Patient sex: M
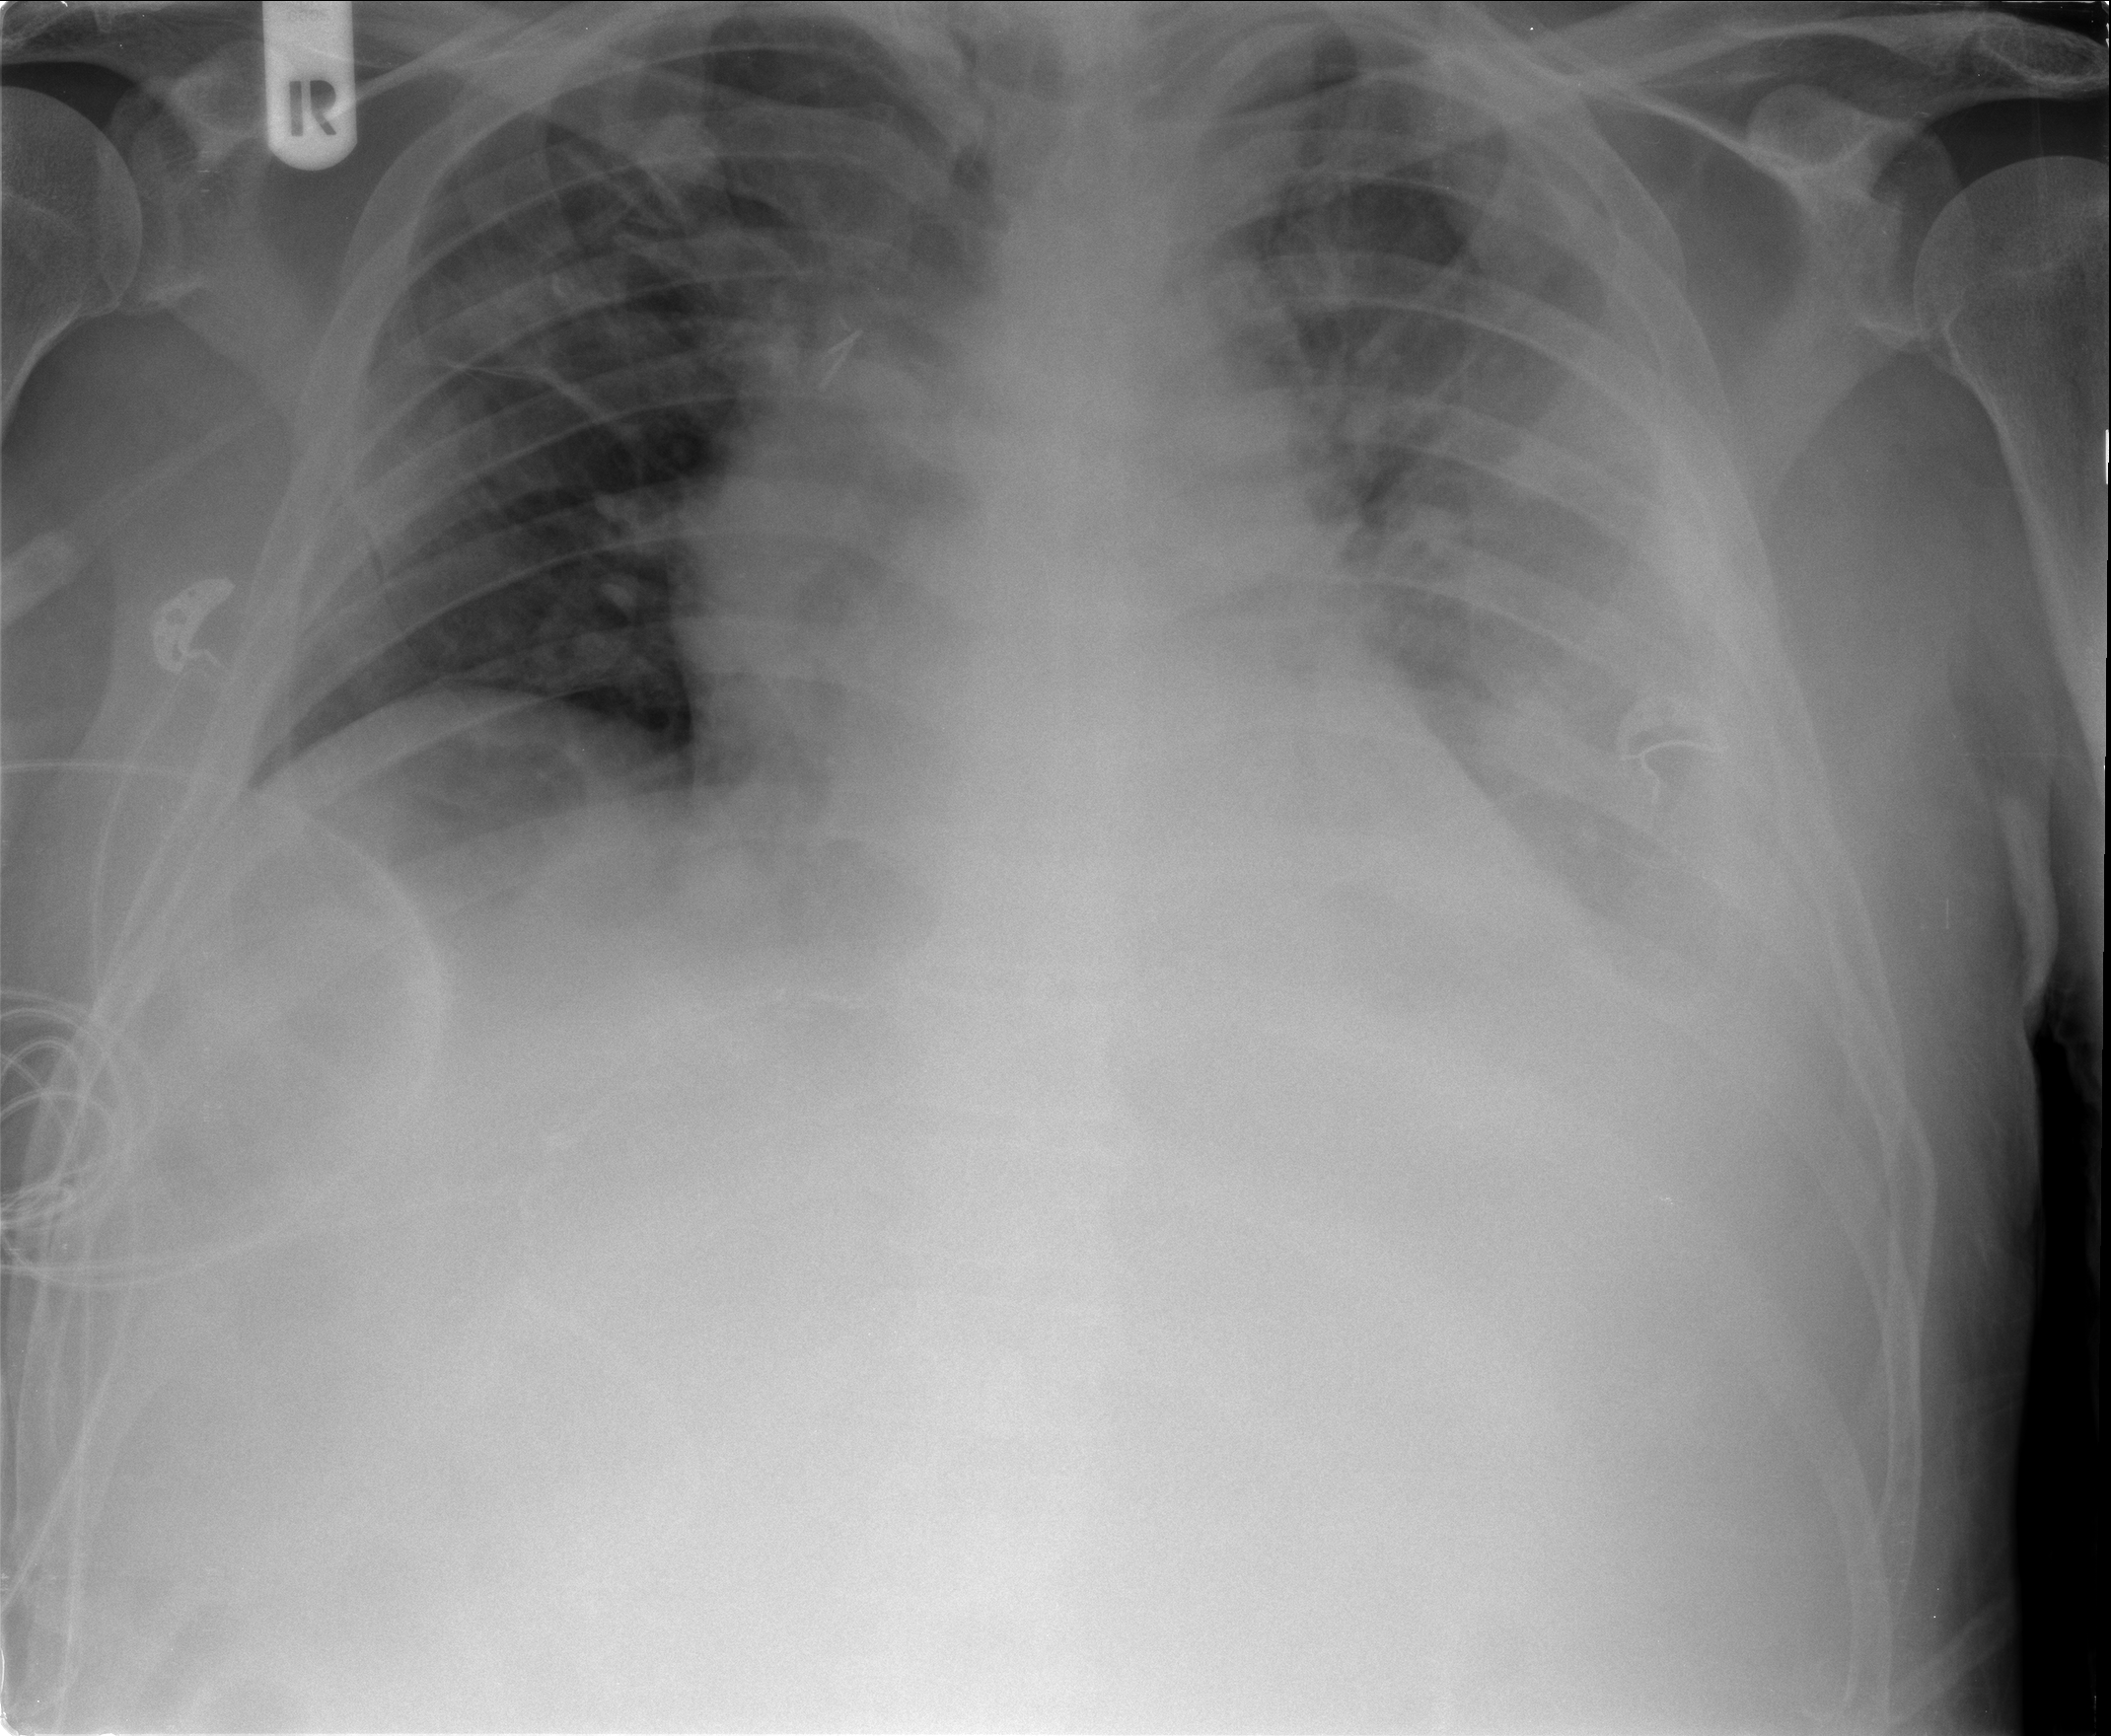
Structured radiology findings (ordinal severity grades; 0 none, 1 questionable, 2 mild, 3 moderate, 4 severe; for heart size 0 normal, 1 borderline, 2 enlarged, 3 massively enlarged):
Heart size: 1
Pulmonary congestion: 3
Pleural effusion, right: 0
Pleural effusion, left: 3
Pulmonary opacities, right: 0
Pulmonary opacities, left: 0
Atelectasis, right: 0
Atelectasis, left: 3